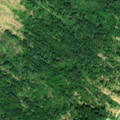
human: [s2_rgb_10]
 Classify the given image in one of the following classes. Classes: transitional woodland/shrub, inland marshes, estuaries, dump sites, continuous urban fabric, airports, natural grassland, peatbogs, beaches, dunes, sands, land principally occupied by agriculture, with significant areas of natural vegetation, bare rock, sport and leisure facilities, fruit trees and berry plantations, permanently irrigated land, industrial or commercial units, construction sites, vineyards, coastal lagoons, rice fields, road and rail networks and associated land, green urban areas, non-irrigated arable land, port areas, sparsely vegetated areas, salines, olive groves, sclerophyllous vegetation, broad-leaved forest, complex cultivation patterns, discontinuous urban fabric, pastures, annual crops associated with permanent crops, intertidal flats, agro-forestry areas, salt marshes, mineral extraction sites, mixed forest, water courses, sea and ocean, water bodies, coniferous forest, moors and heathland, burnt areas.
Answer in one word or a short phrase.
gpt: broad-leaved forest, transitional woodland/shrub, water courses